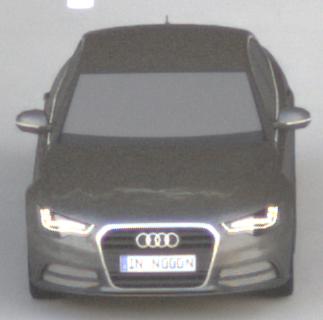
Make: Audi
Model: A6 2.0 TFSI
Detailed model: A6 (C7) Limousine
Model produced from: 2011/10
Model produced until: 2014/09
Doors: 4
Color: gray
Road condition: dry road
Daytime: morning or afternoon
Contrast: medium contrast